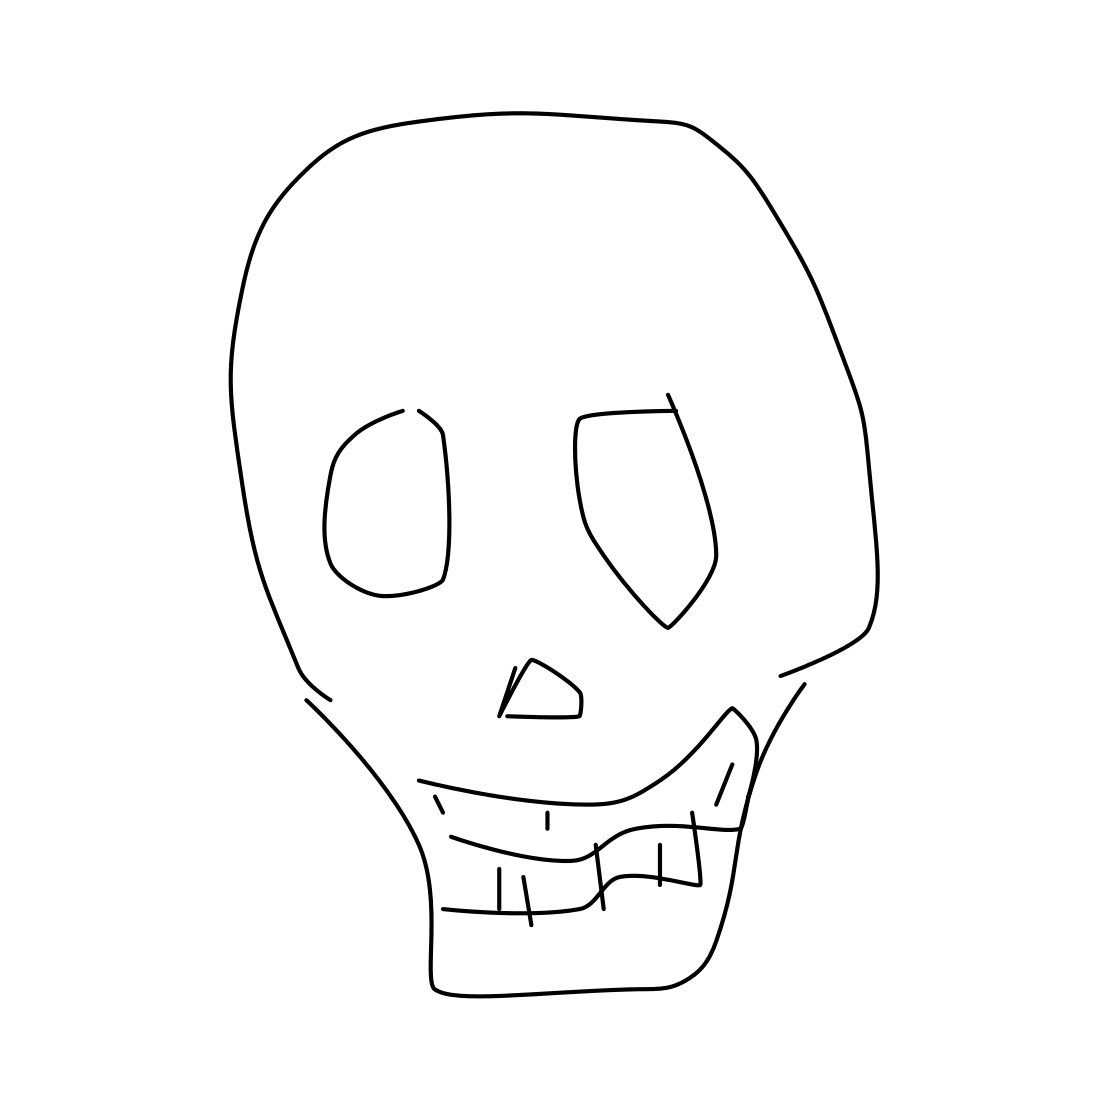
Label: skull